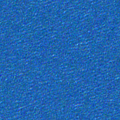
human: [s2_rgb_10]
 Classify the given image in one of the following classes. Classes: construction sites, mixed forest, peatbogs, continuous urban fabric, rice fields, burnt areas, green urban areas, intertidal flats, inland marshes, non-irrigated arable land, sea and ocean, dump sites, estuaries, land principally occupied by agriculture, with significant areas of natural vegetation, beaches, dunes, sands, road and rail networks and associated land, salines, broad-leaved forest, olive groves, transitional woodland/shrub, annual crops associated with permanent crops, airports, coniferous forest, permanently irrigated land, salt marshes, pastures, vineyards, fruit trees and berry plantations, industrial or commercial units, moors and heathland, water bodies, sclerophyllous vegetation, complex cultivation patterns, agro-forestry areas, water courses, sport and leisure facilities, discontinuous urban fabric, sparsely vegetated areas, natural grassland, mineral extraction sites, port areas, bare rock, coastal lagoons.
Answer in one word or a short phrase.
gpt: sea and ocean